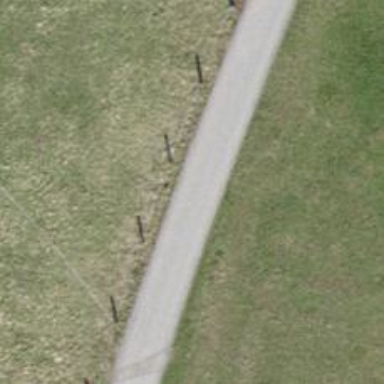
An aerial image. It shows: Asphalt track with grade 1 tracktype.